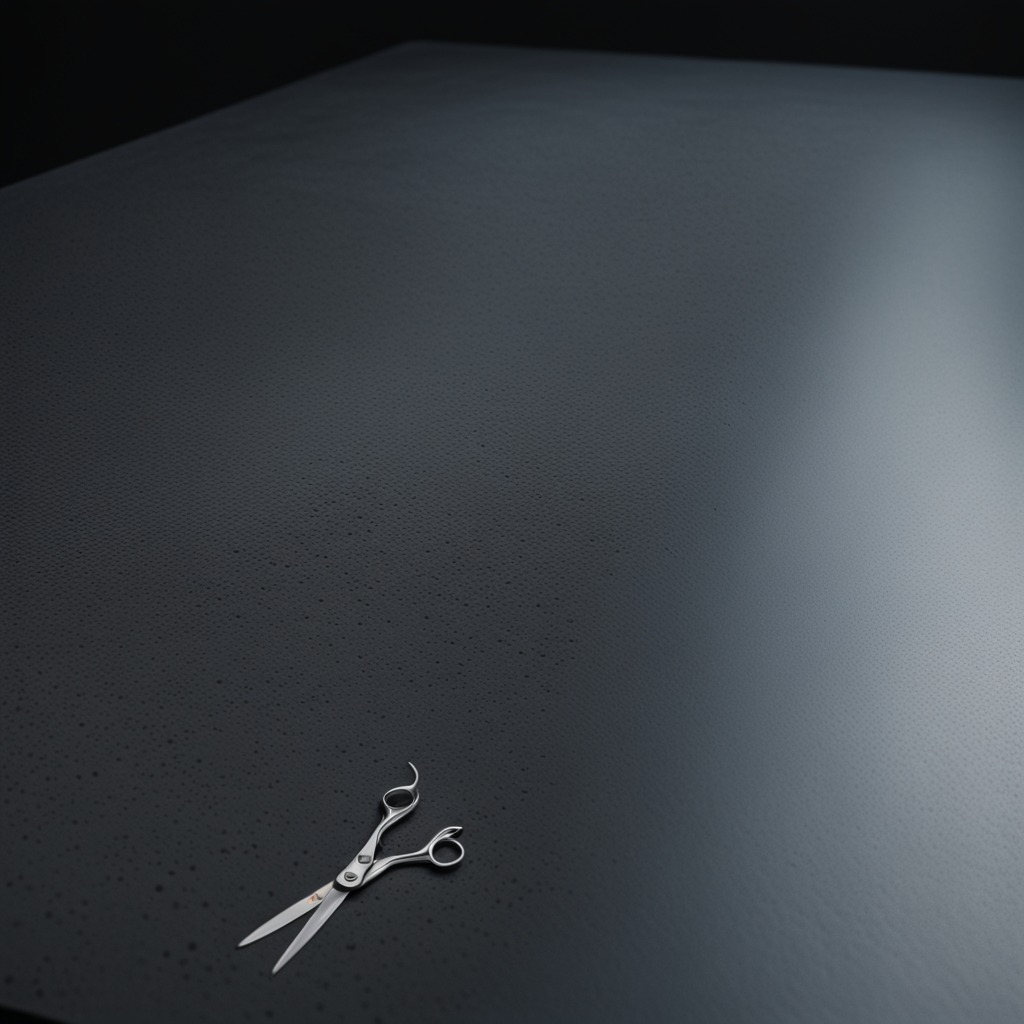
A scissor is lying on the clean granite table inside a workshop at night.